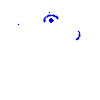
Particle: kaon